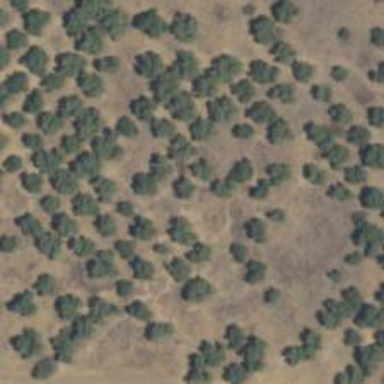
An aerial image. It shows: Olive tree orchard.